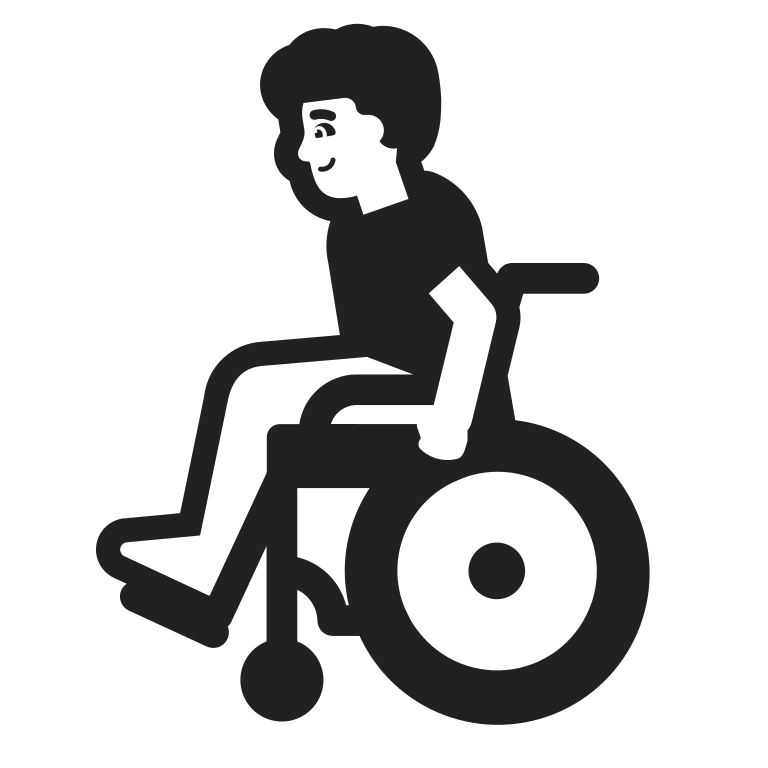
man in manual wheelchair high contrast default